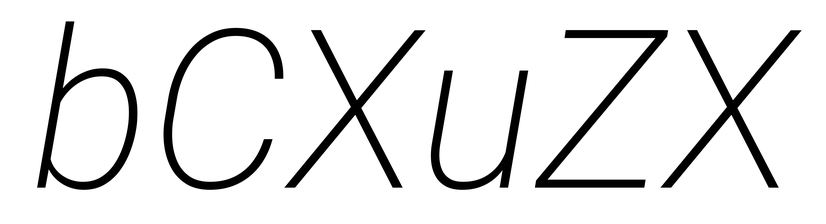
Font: Roboto-Italic_ExtraLight_Italic